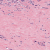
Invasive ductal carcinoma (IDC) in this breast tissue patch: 1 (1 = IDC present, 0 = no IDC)